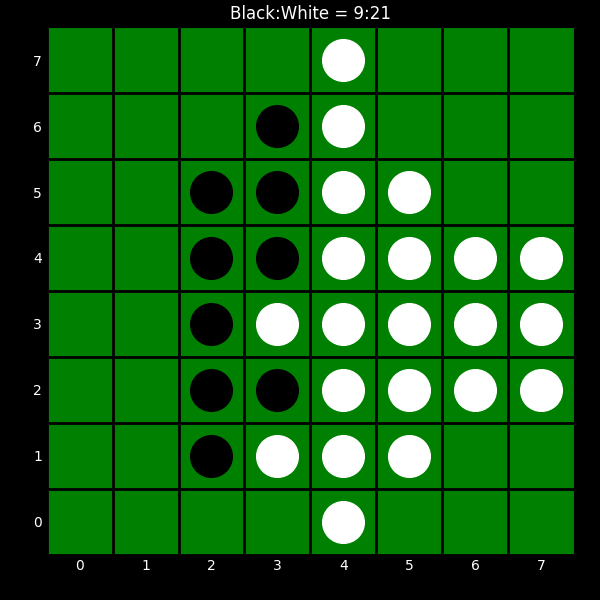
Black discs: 9
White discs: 21